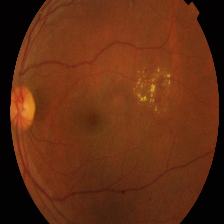
Diabetic retinopathy grade: Proliferative DR